Question: I would expect my Ellipse to be Red right now.

'''
<UserControl x:Class="BenchmarkPlus.PMT.UI.Views.NotificationIndicator"
xmlns="http://schemas.microsoft.com/winfx/2006/xaml/presentation"
xmlns:x="http://schemas.microsoft.com/winfx/2006/xaml"
xmlns:mc="http://schemas.openxmlformats.org/markup-compatibility/2006"
xmlns:d="http://schemas.microsoft.com/expression/blend/2008"
xmlns:Models="clr-namespace:BenchmarkPlus.PMT.UI.Models"
mc:Ignorable="d"
d:DesignHeight="300"
d:DesignWidth="300"
x:Name="root"
DataContext="{x:Static Models:NotificationType.Error}">
<Grid>
<Ellipse>
<Ellipse.Style>
<Style TargetType="Ellipse">
<Setter Property="Fill"
Value="Blue" />
<Style.Triggers>
<DataTrigger Binding="{Binding}"
Value="{x:Static Models:NotificationType.Info}">
<Setter Property="Fill"
Value="Green" />
</DataTrigger>
<DataTrigger Binding="{Binding}"
Value="{x:Static Models:NotificationType.Error}">
<Setter Property="Fill"
Value="Red" />
</DataTrigger>
</Style.Triggers>
</Style>
</Ellipse.Style>
</Ellipse>
</Grid>
</UserControl>
'''
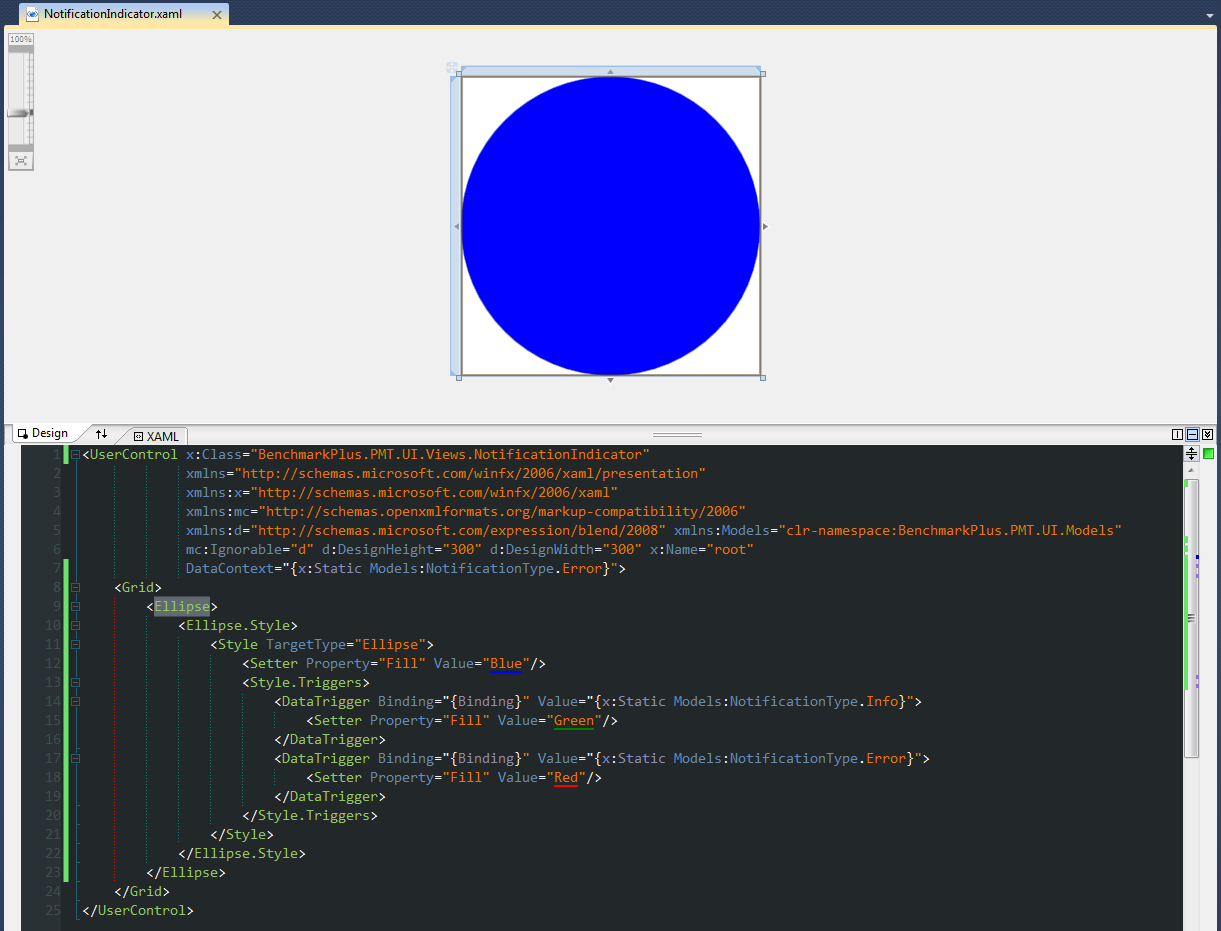
Answer: This doesn't appear to work in VS2010 designer, but does in VS11. Yet another reason to switch to VS11 beta :)